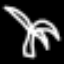
Label: palm tree